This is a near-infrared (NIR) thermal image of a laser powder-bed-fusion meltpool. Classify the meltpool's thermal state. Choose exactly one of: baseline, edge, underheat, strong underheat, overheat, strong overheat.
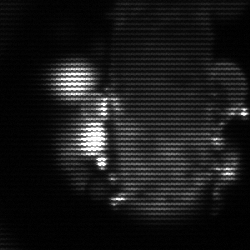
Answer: strong underheat